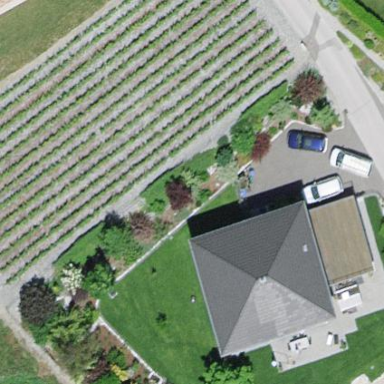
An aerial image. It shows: Vineyard with grape crops.